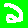
Digit: 2